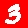
Digit: 3